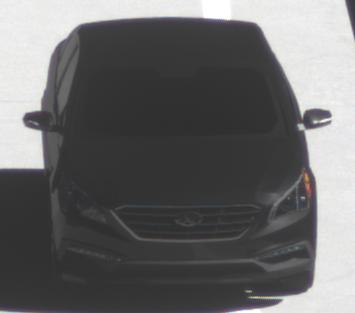
Make: Hyundai
Model: Sonata
Detailed model: Gen. 7
Model produced from: 2015
Model produced until: 2017
Doors: 4
Color: black
Road condition: dry road
Daytime: midday
Contrast: high contrast